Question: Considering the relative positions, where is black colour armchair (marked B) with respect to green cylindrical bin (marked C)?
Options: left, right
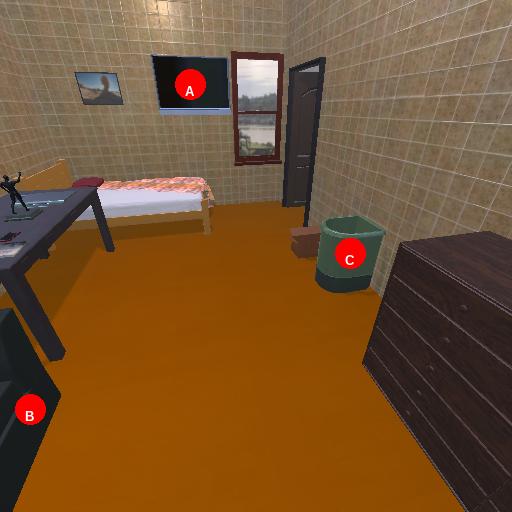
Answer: left